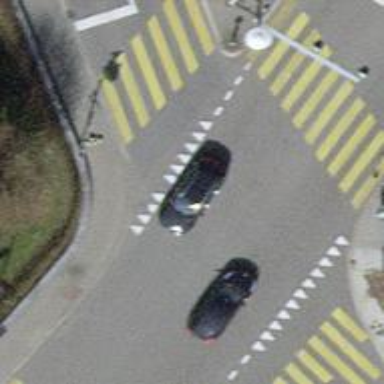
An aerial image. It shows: Road with traffic signals and traffic signs.